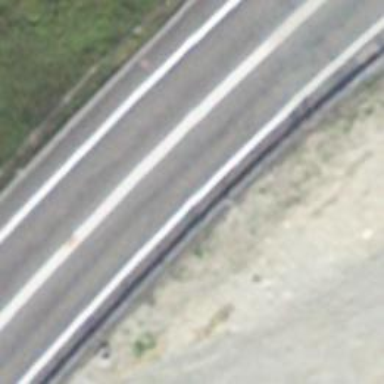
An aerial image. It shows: Asphalt trunk motorway.